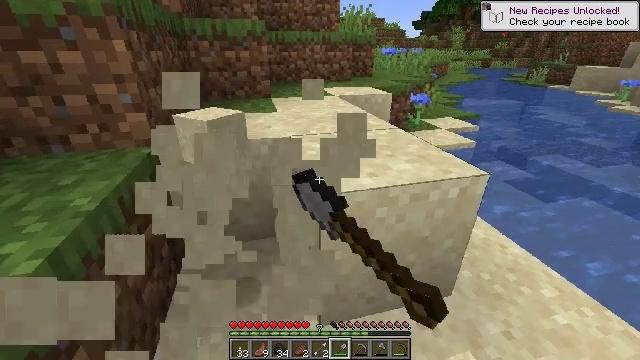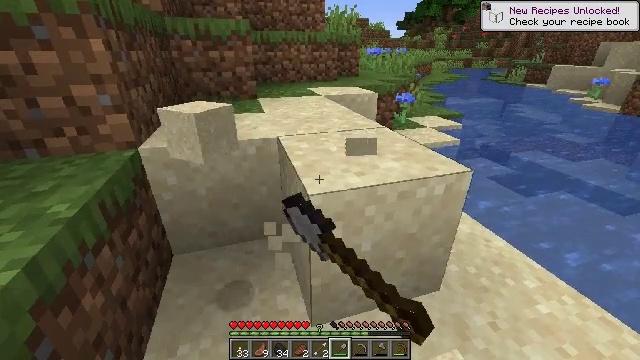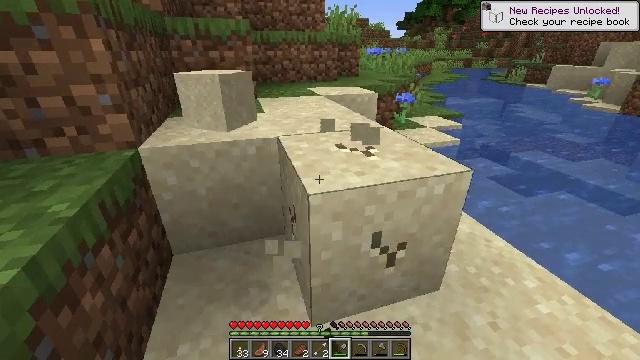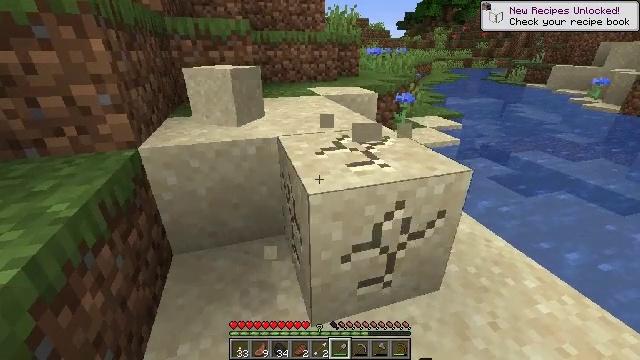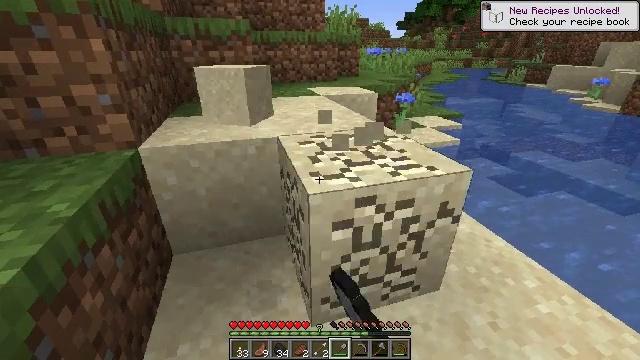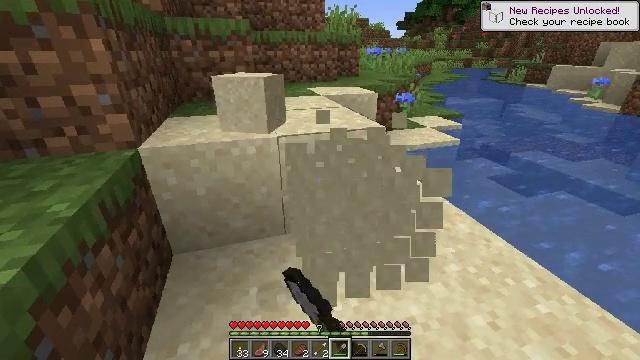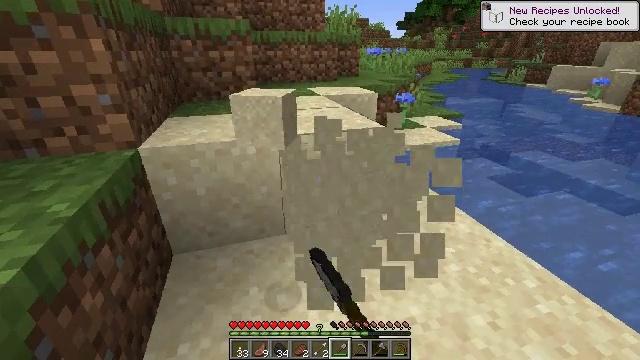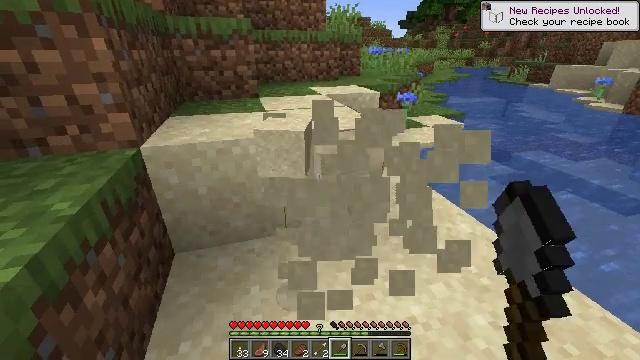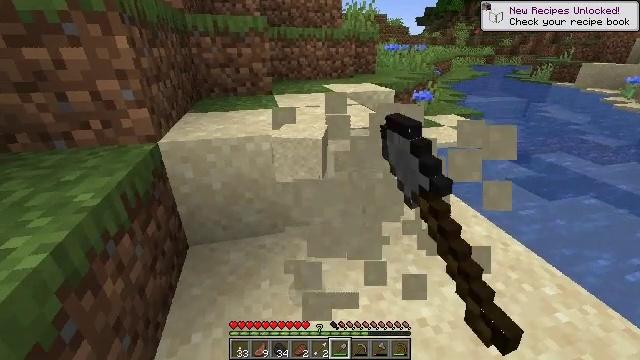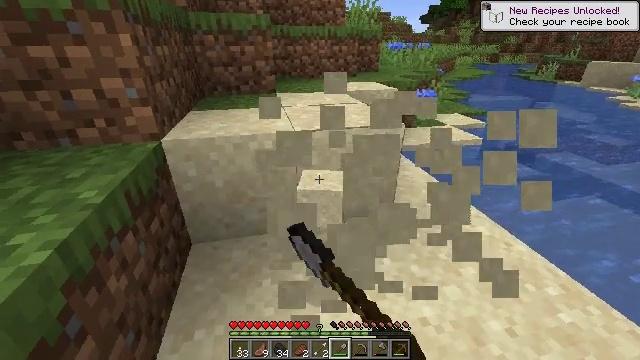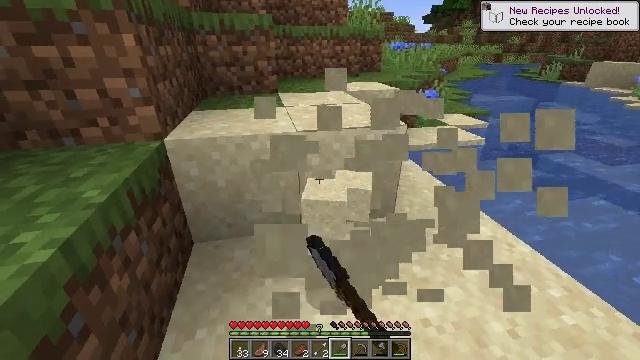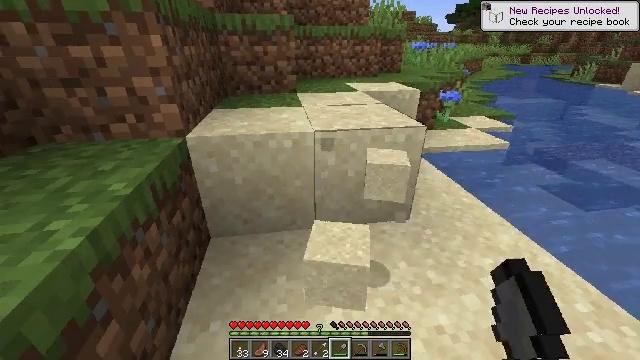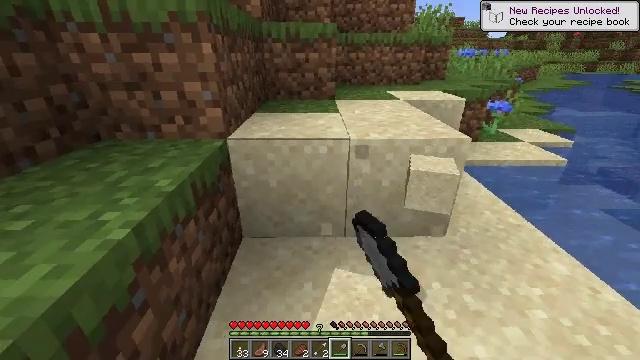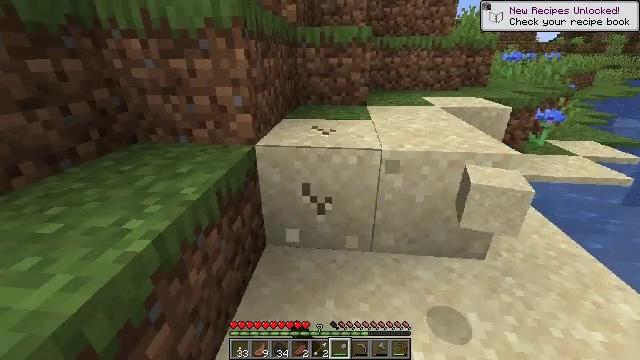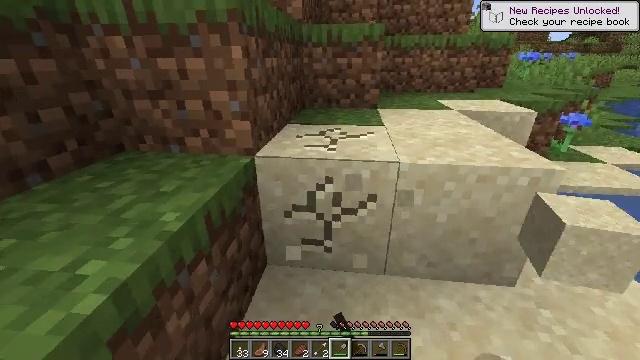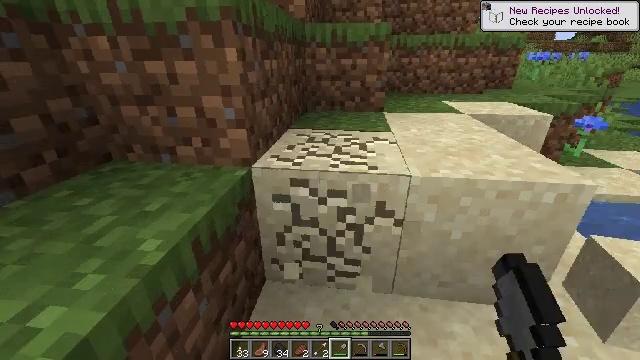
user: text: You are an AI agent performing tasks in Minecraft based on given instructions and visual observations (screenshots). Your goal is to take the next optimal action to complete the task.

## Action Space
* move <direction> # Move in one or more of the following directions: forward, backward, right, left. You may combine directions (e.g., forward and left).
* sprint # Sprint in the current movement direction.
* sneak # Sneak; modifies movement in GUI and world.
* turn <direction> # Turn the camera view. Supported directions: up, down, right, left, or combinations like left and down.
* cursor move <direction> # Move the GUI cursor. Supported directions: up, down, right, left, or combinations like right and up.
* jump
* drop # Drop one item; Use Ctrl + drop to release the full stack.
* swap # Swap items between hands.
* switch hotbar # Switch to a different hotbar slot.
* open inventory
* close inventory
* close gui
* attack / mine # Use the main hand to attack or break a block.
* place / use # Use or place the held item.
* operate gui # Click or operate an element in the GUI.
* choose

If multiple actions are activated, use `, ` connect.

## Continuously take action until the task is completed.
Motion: motion action
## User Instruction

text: Attack the ground to gather sand.
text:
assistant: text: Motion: turn right, attack / mine
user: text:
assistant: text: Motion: attack / mine
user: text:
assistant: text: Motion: attack / mine
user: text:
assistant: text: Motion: attack / mine
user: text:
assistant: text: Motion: attack / mine
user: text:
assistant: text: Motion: attack / mine
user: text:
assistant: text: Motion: attack / mine
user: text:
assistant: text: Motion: turn left, attack / mine
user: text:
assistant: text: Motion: attack / mine
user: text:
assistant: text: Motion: attack / mine
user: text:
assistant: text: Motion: turn left, attack / mine
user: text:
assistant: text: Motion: move forward, turn left and up, attack / mine
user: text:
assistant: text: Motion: move forward, turn left, attack / mine
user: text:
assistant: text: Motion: move forward, turn left, attack / mine
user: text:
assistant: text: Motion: move forward, attack / mine
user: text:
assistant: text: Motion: attack / mine
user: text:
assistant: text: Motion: attack / mine
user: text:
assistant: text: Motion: attack / mine
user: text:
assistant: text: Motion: attack / mine
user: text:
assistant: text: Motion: turn right, attack / mine
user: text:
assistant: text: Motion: turn right, attack / mine
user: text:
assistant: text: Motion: turn right, attack / mine
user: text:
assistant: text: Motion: attack / mine
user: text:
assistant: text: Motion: attack / mine
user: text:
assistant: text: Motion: attack / mine
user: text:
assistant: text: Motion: move right, attack / mine
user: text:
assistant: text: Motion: move right, attack / mine
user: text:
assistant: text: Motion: move right, turn left, attack / mine
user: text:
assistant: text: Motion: move right, turn left, attack / mine
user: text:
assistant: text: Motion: attack / mine